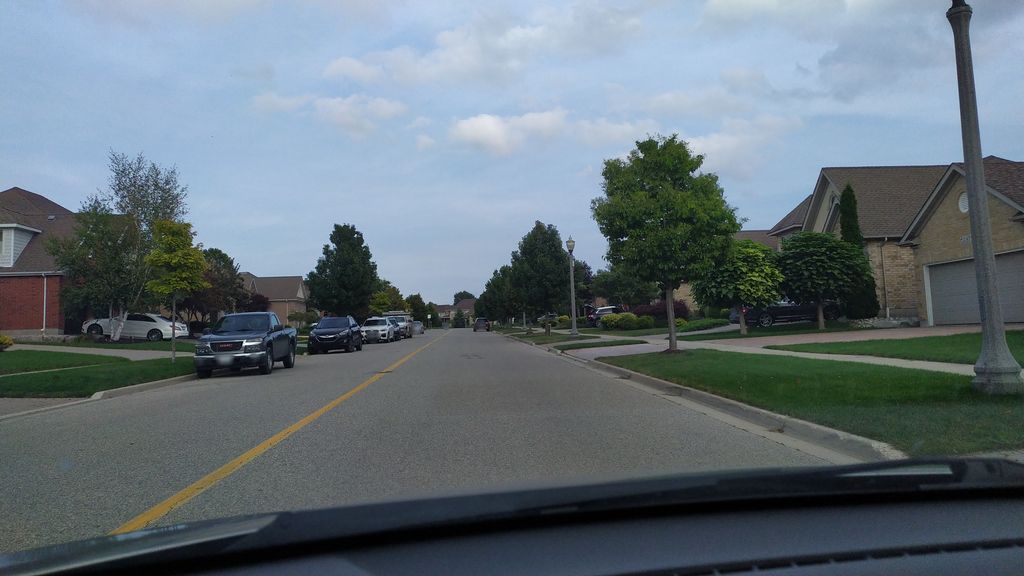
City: kitchener-waterloo